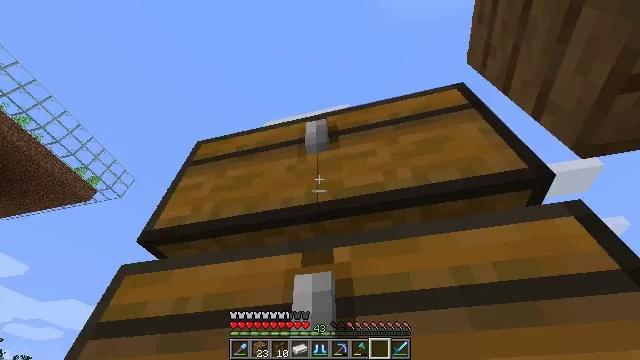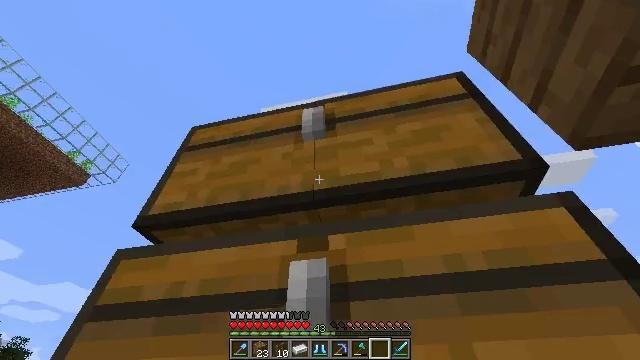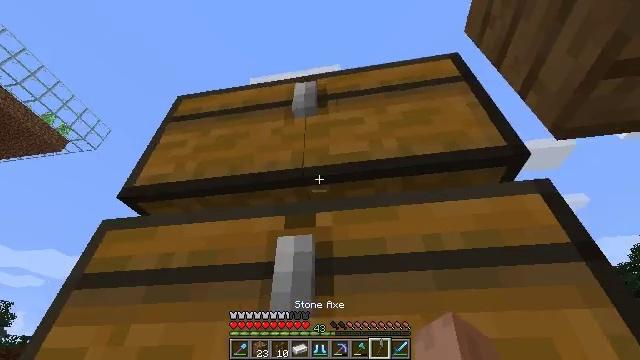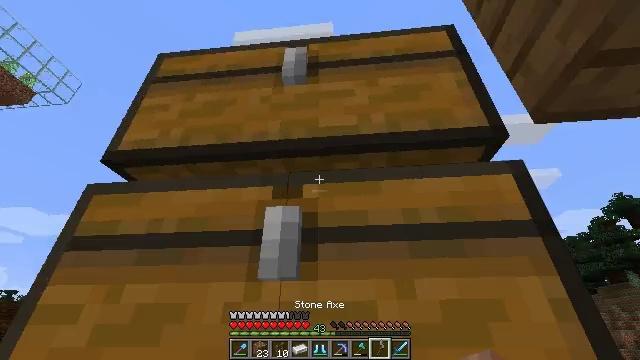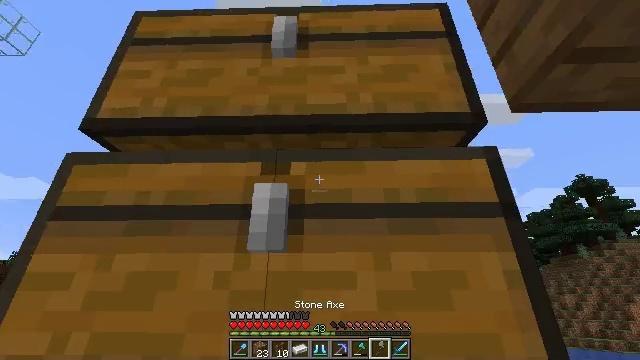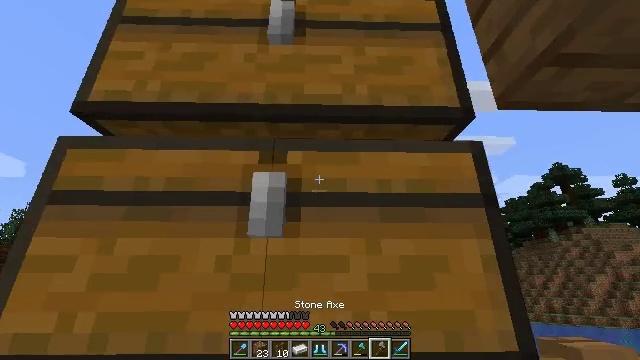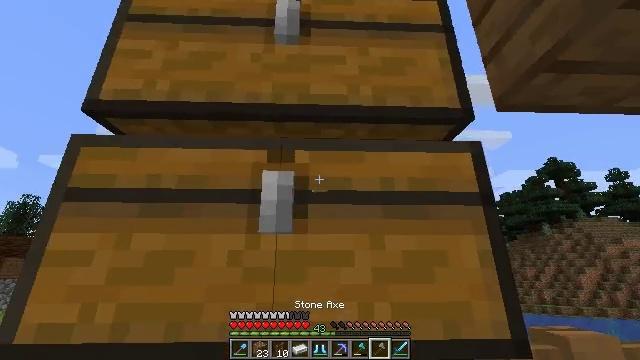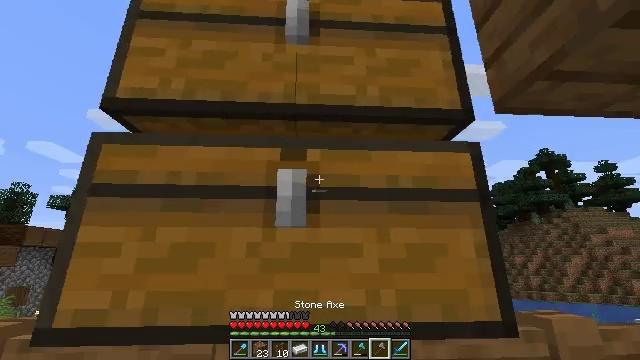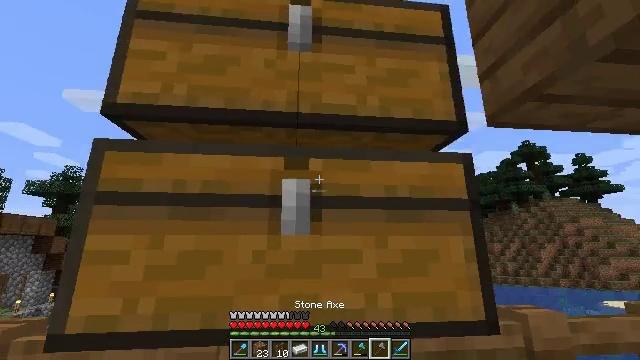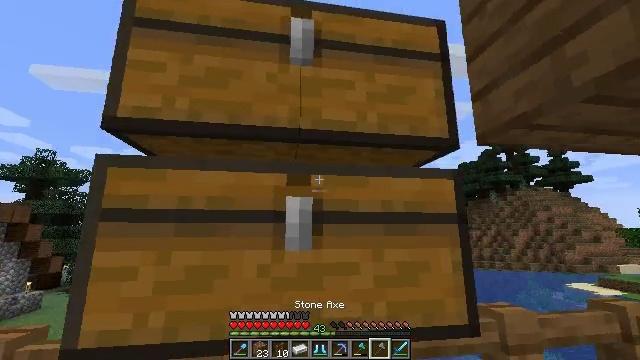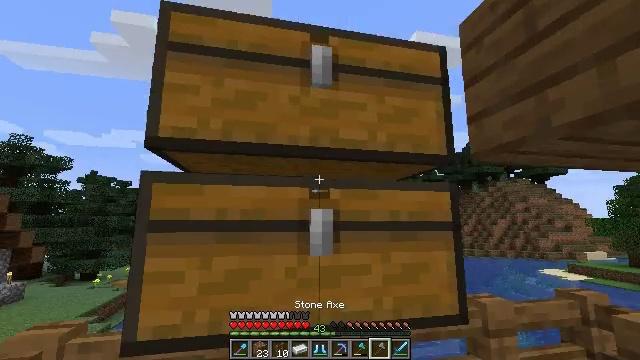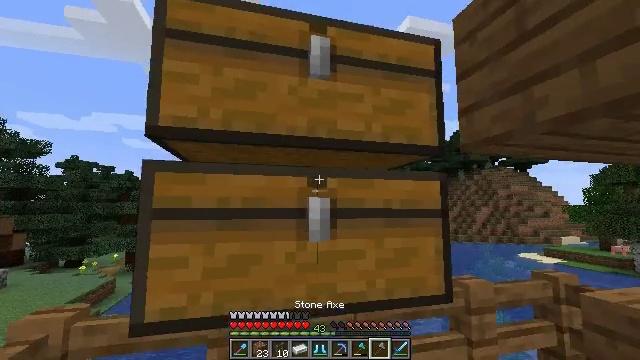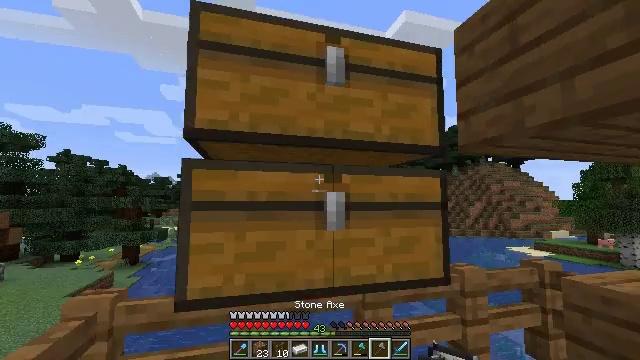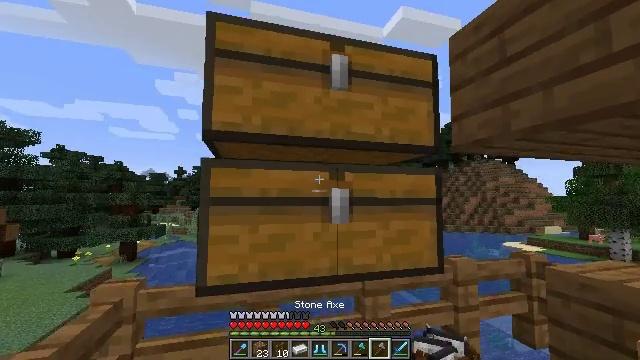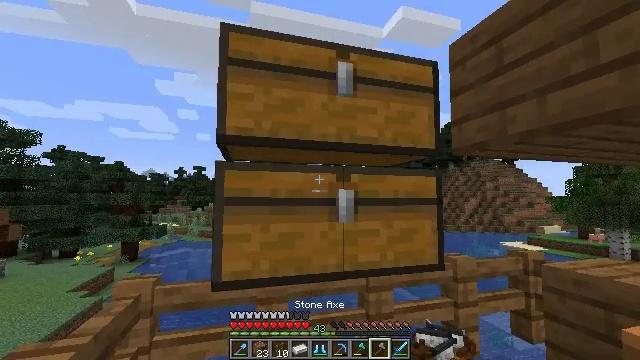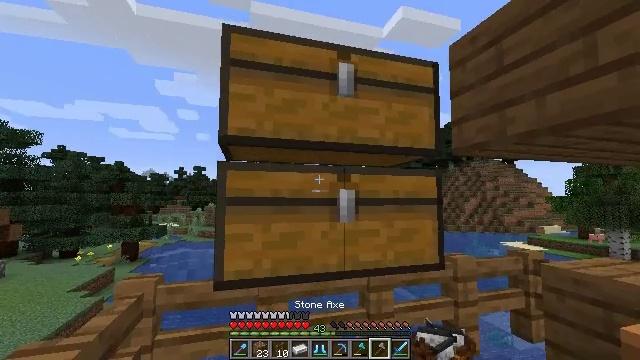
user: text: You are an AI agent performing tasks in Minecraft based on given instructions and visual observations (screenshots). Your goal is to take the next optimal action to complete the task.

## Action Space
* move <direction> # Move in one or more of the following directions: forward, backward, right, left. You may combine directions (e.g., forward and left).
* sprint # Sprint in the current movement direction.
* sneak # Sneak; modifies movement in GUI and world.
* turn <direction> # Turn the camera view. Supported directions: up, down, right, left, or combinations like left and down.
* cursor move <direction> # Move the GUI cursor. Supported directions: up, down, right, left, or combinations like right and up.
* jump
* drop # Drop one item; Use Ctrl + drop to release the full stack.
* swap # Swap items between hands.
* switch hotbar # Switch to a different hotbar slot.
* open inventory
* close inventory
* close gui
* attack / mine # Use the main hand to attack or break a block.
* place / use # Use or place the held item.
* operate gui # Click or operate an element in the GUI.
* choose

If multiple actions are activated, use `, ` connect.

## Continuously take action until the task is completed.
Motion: motion action
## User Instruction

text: Gather spruce fence pieces.
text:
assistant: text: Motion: sneak, turn right and down
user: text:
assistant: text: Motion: move back, sneak, turn right and down
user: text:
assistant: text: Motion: move back, sneak, turn right and down
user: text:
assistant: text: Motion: move back and move left, sneak, turn right and down
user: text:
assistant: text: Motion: move back and move left, sneak, turn right and down
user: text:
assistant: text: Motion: move back and move left, sneak, turn down
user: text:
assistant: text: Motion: move back and move left, turn right and down
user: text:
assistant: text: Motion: move back and move left, turn right and down
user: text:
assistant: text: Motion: move back and move left, turn right and down
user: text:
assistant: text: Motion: move back and move left, turn right and down
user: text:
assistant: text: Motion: move back and move left, turn right and down
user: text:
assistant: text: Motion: move back, turn right and down
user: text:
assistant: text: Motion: no_op
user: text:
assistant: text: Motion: no_op
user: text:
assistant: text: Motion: no_op
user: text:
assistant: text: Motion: no_op
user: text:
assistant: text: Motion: turn left
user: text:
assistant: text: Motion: no_op
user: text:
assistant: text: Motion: no_op
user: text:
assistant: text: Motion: no_op
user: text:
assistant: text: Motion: no_op
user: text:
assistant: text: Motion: no_op
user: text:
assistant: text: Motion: no_op
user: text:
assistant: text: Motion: turn right and down
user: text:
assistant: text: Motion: turn right and down
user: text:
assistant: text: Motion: turn right and down
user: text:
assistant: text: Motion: turn right and down
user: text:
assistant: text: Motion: turn right
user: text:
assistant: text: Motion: no_op
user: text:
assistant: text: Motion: no_op